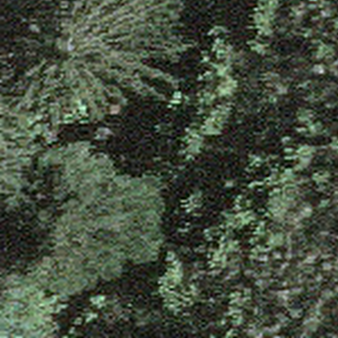
Label: other